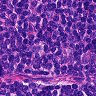
Metastatic tissue present: no